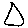
Label: triangle